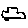
Label: car